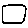
Label: square